Question: In my iPhone app i had found many memory issues while instruments , no issues when analysing . Below are my leaks
where or how i can fix these leaks?
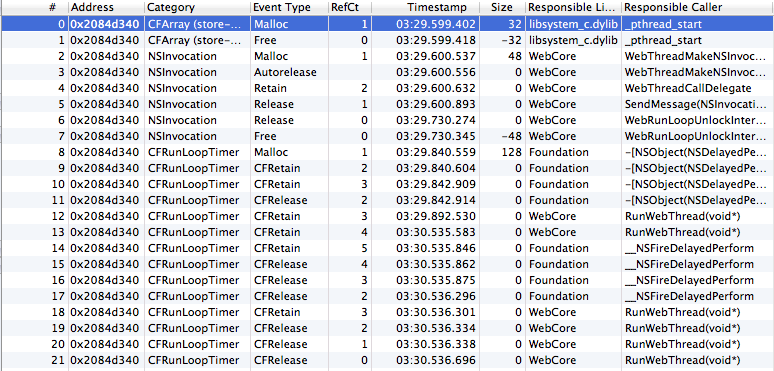
Answer: Here is easy step to find out the leaks in your code.. Just follow these steps one by one with screenshot:
Step1:

Step 2:

Step3: